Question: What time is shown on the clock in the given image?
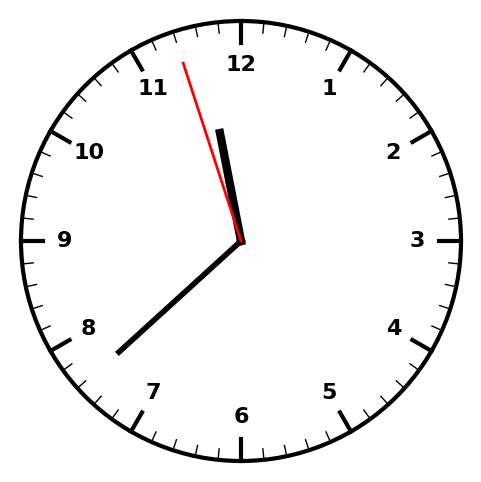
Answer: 11:37:57